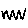
Label: zigzag